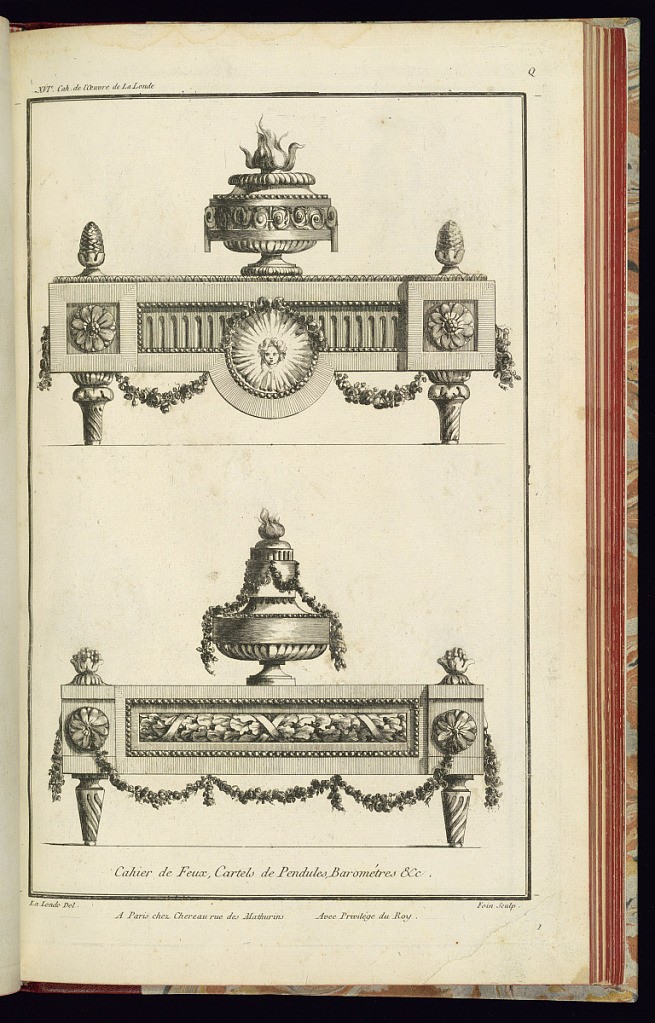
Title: Burner Designs for Pedestals
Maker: Richard de Lalonde, French, active 1780–96
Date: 1775-1788
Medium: Etching on off-white laid paper
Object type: Print
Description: The plate is divided into two, with a burner on a pedestal in the upper and lower halves of the sheet. At top, the burner is ornamented with gadrooning and scrolling acanthus leaves. It sits on a wide, low pedestal that has at its center a medallion with a mascaron, edges with bead course. The pedestal also has fluting, is draped with garlands, has rosettes in its corners, and pinecone finials at the edges. The burner in the lower half of the page is draped with garland of flowers and decorated with gadrooning and fluting. It sits on a pedestal that has a frieze of bound oak leaf, rosettes at its edges, and floral garland. The plate is signed and numbered.